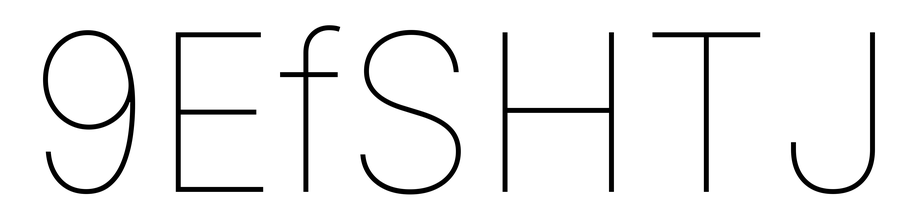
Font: Inter_Thin